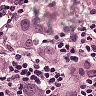
Metastatic tissue present: yes